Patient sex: F
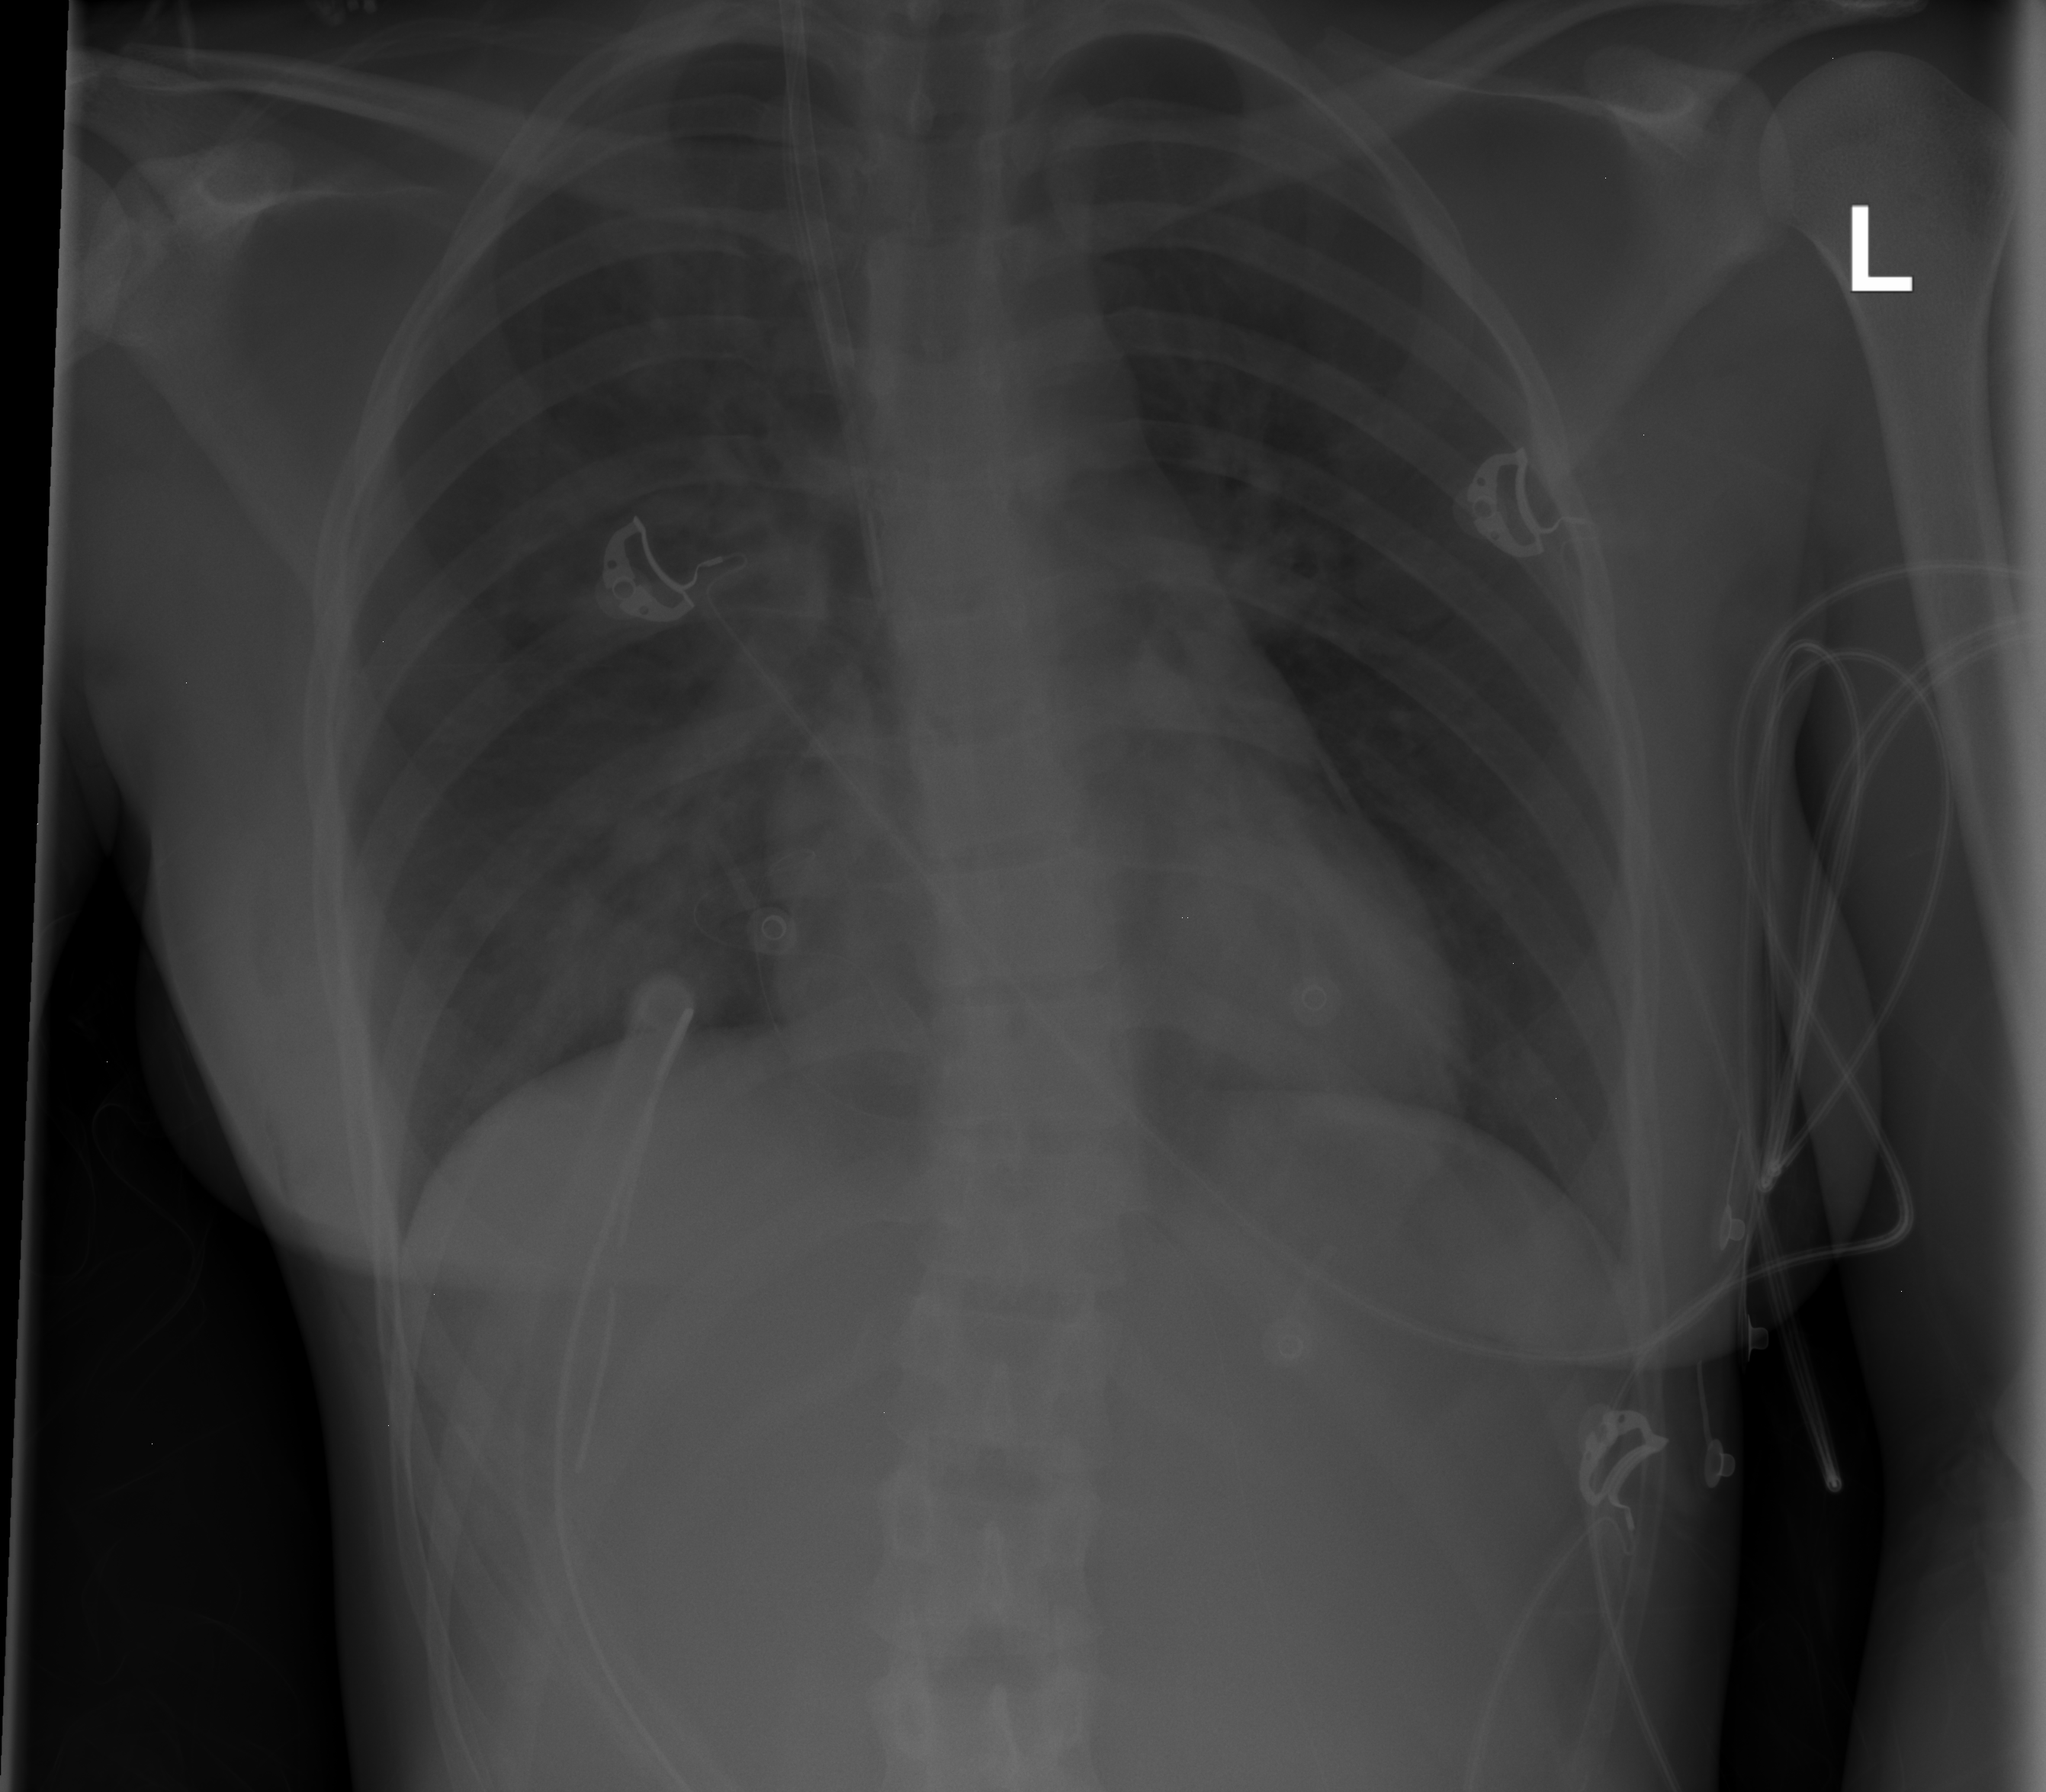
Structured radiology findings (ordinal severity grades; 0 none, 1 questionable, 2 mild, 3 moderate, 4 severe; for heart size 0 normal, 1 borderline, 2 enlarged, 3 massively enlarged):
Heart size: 1
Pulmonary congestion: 2
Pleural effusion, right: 0
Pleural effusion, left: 0
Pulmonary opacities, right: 2
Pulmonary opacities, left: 0
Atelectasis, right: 0
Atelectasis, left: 0